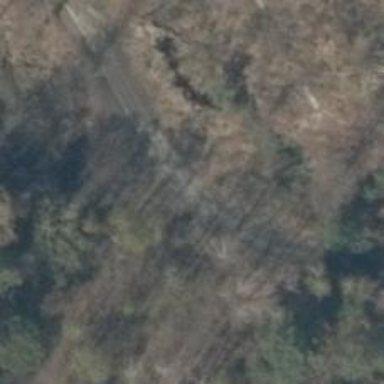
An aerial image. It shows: Dirt track with track grade of 5.